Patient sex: M
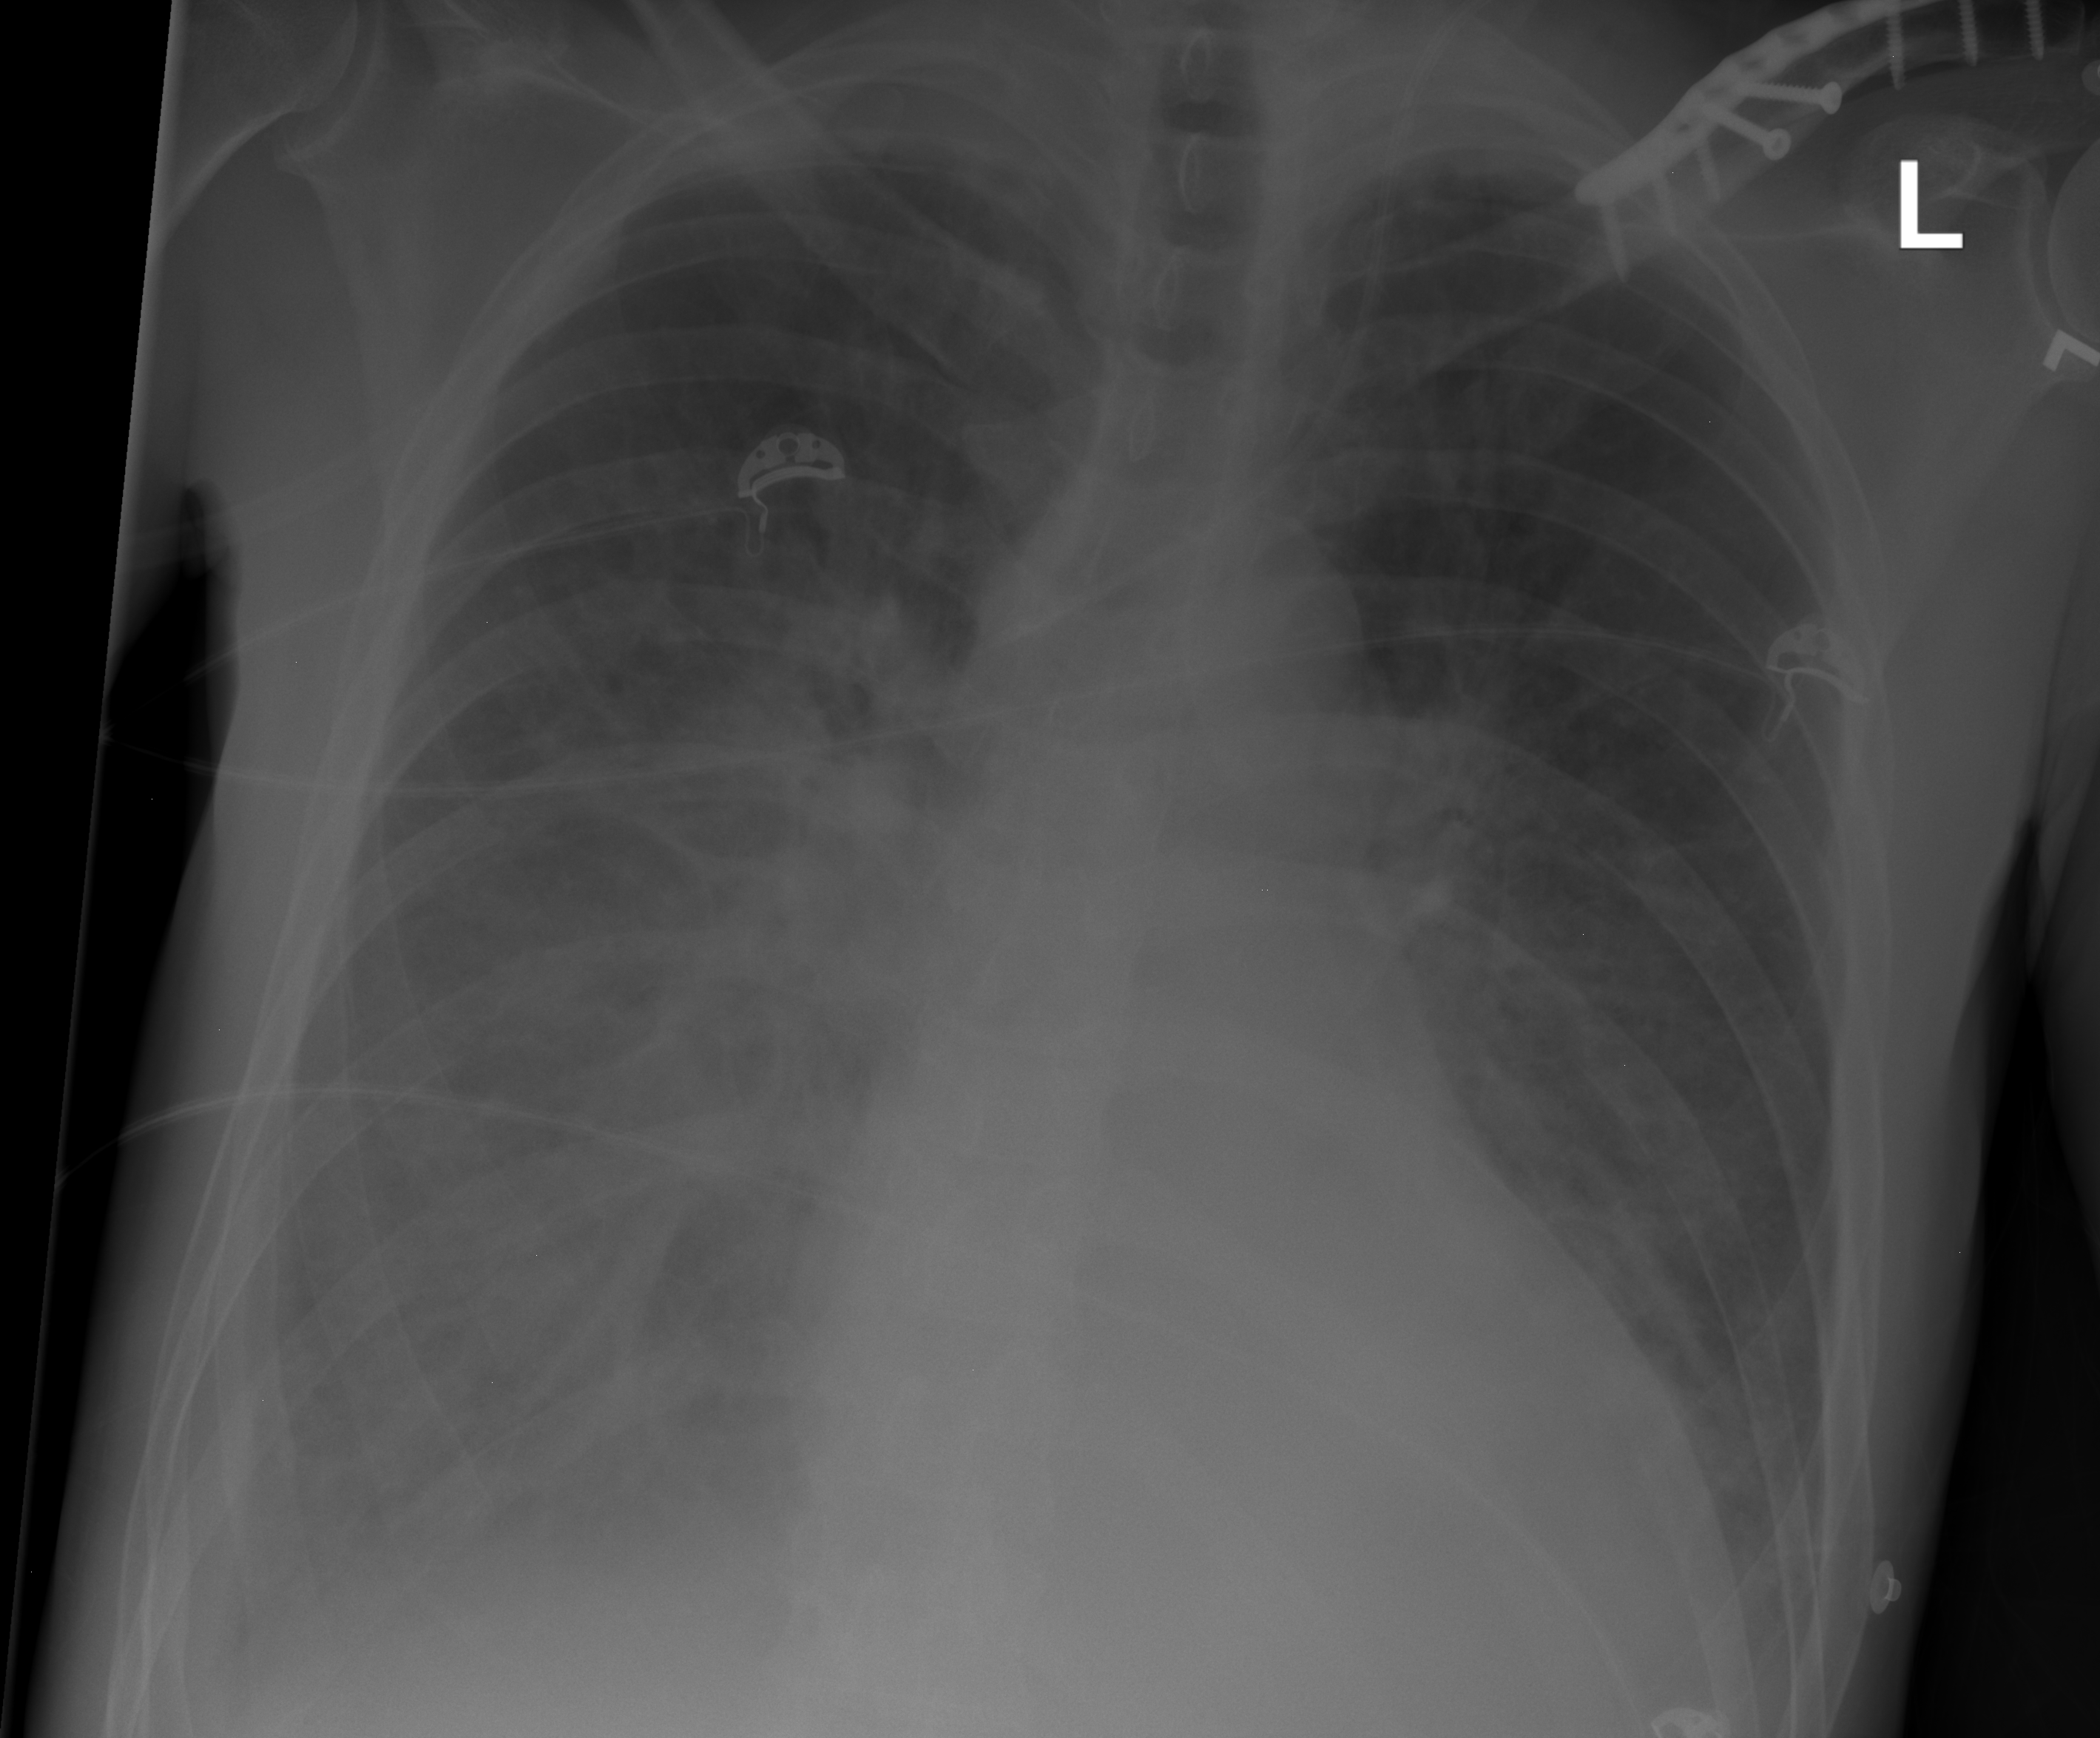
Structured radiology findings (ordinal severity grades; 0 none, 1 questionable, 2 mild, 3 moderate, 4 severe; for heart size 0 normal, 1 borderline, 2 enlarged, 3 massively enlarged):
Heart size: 1
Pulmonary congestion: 2
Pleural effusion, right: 0
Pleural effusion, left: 0
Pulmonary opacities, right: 3
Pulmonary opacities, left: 3
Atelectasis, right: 2
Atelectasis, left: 2